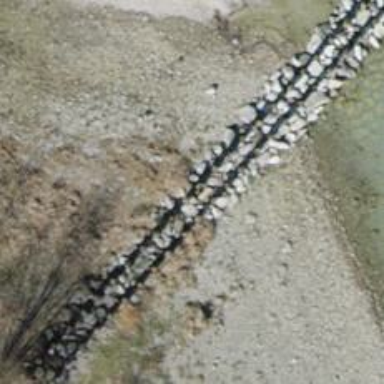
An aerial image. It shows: Wall barrier.